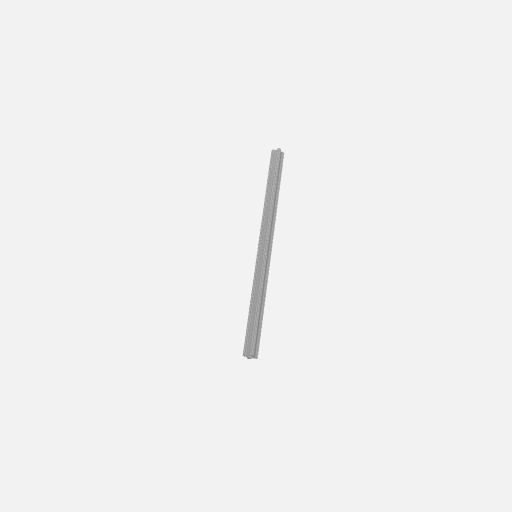
Part: OpenGoRAIL528